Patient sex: M
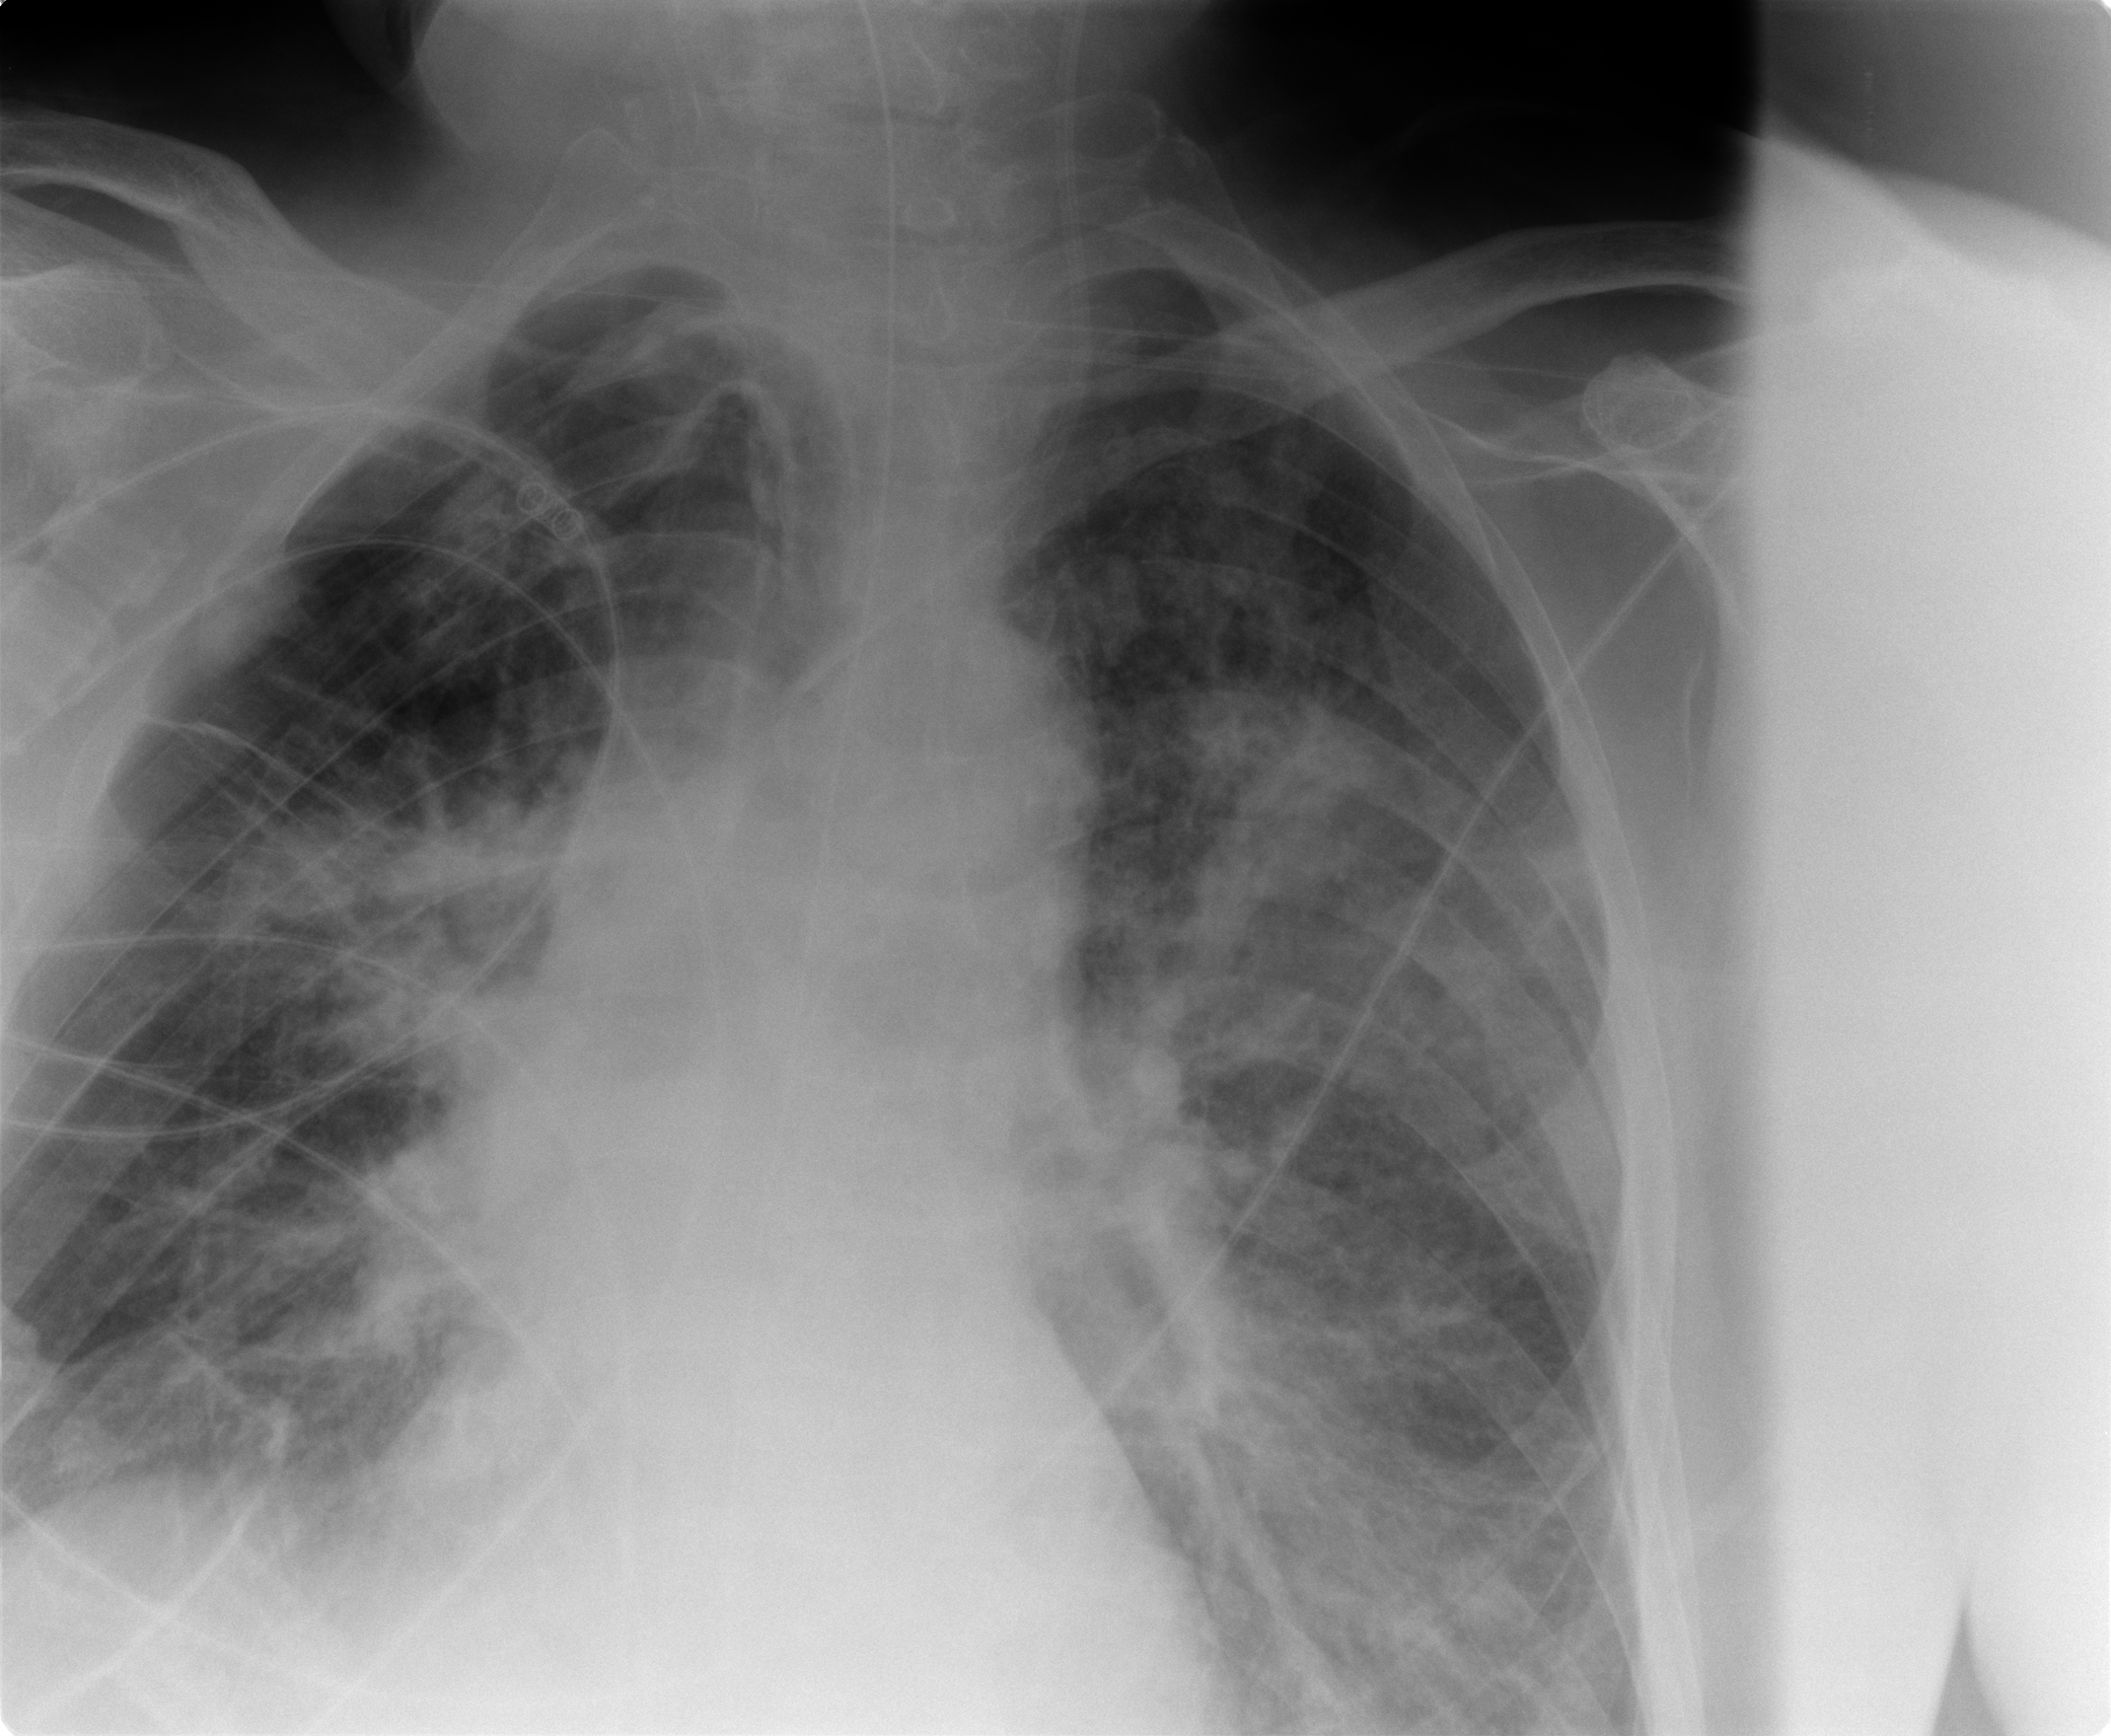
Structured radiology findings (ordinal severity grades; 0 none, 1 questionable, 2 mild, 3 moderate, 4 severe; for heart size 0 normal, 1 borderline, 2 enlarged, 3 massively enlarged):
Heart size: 0
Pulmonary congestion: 2
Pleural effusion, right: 0
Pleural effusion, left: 1
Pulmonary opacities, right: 2
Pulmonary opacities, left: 4
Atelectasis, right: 2
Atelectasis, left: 3